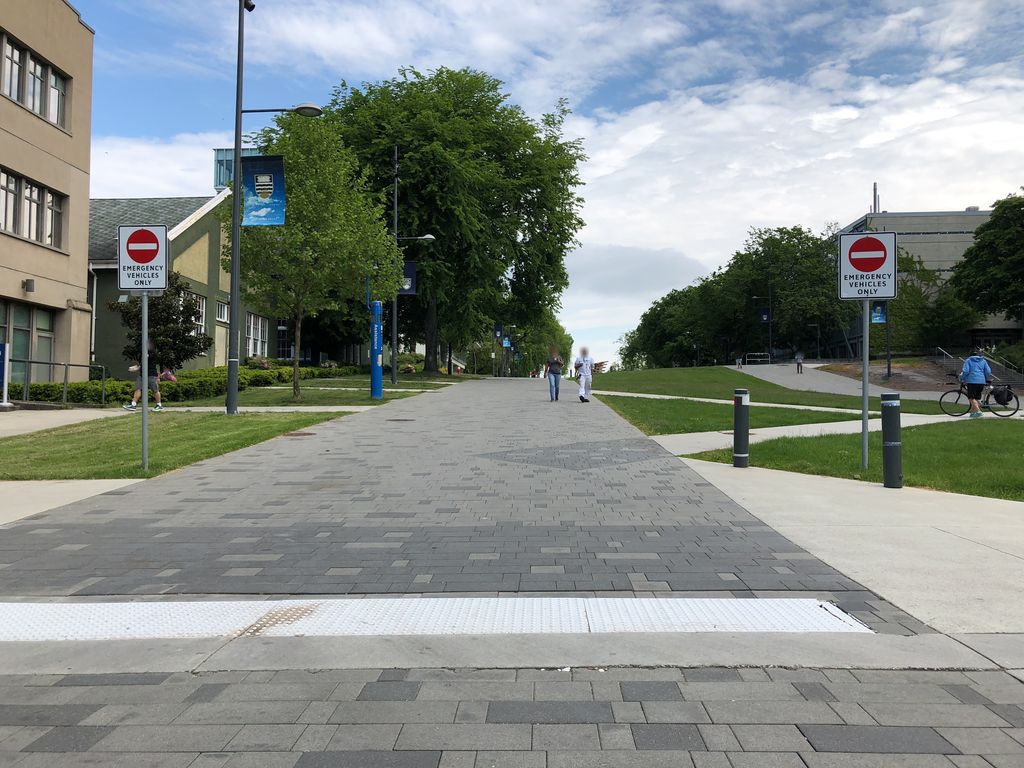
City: vancouver